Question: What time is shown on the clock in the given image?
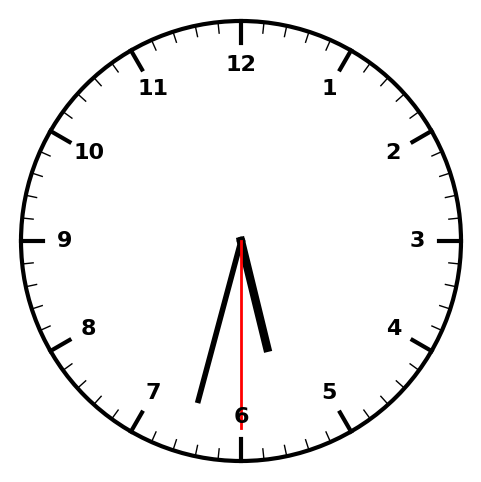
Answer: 05:32:30